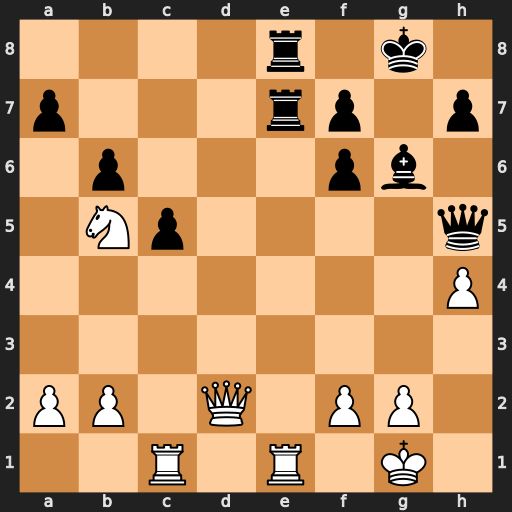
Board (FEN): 4r1k1/p3rp1p/1p3pb1/1Np4q/7P/8/PP1Q1PP1/2R1R1K1
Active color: w
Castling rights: -
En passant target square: -
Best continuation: Rxe7 Rxe7 Qd8+ Re8 Qxe8+